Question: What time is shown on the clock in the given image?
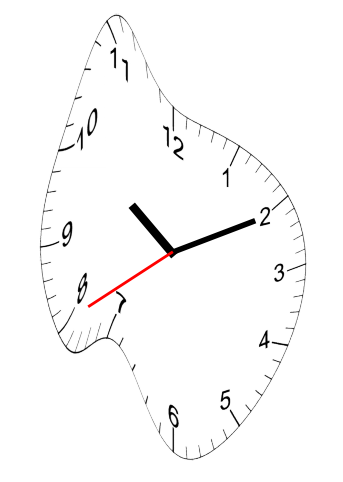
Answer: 10:10:40